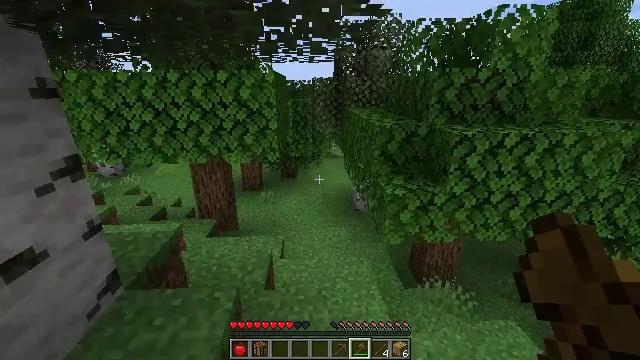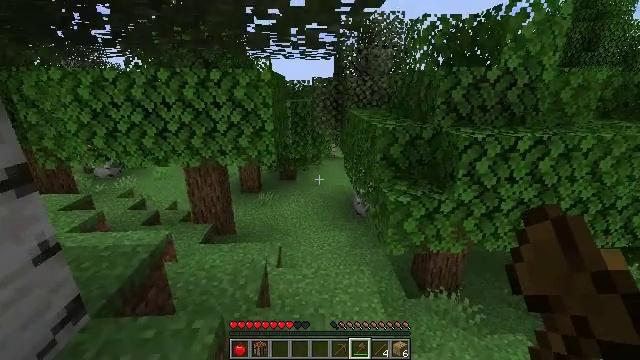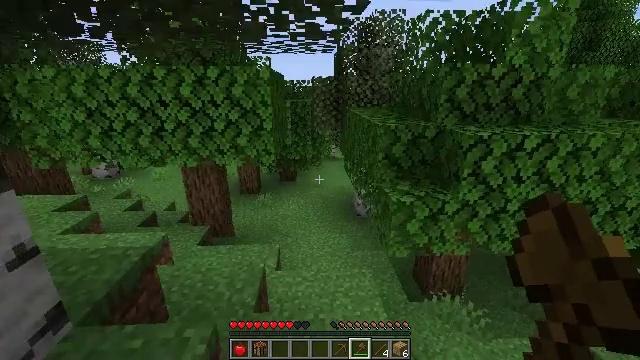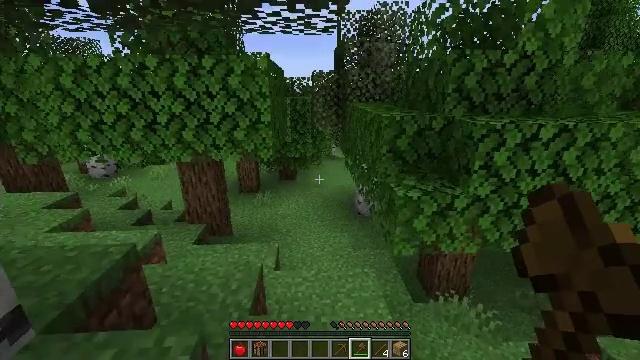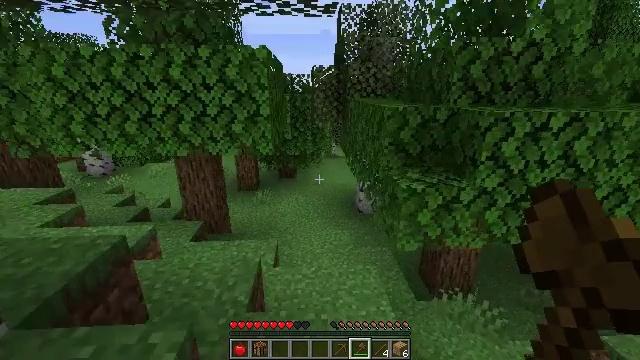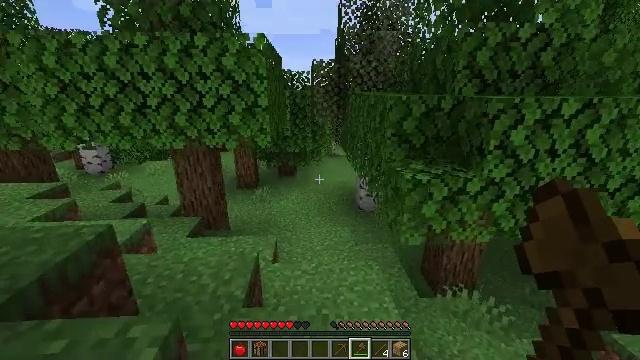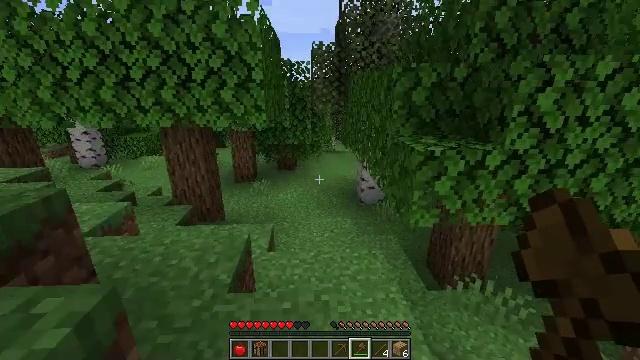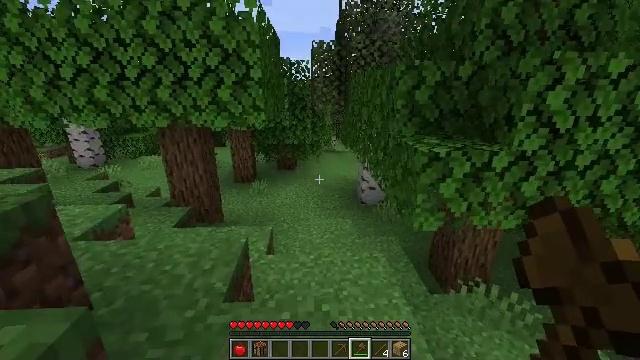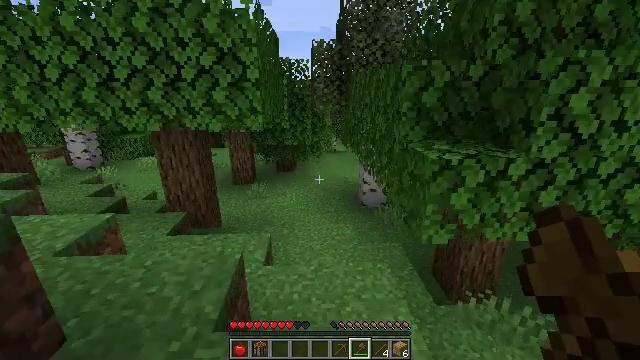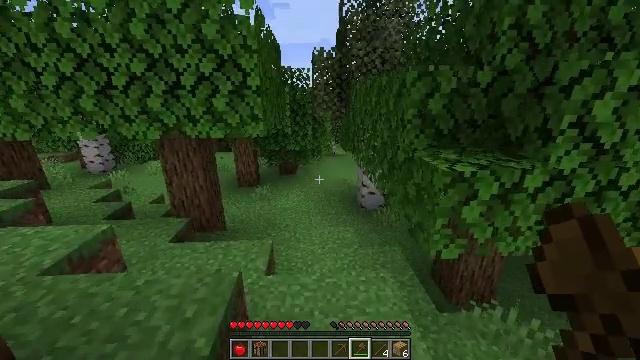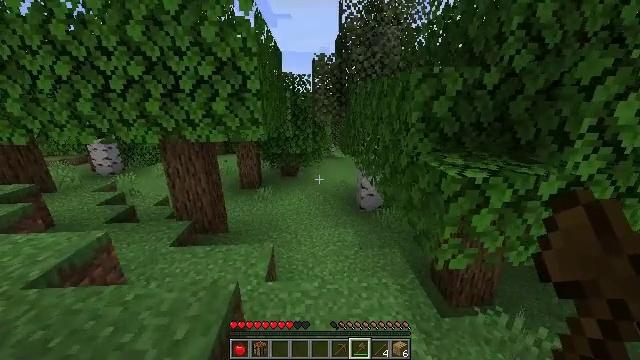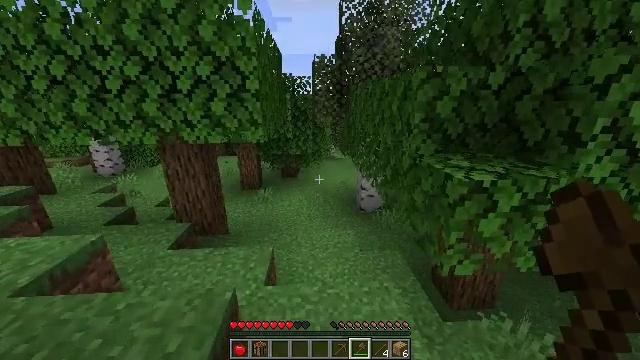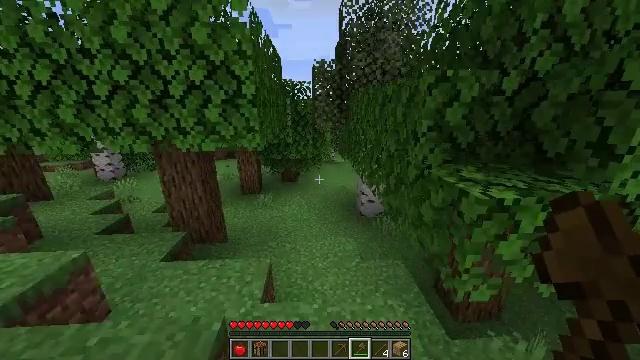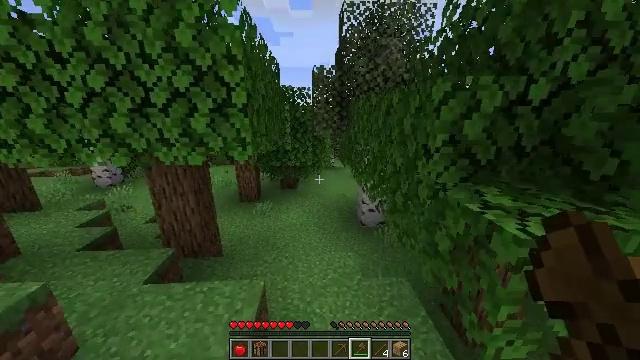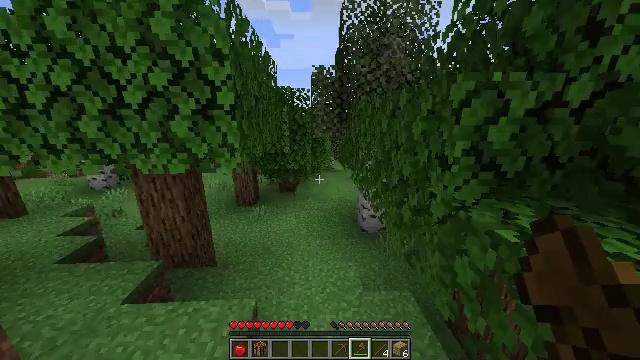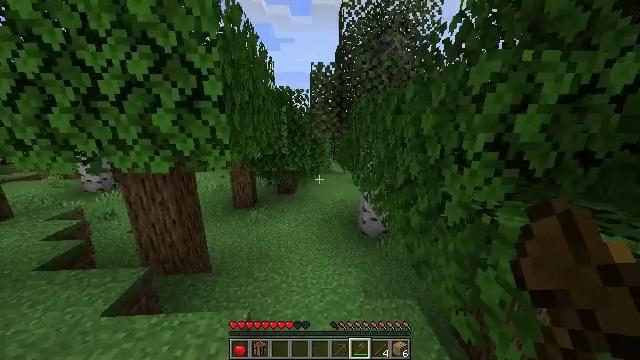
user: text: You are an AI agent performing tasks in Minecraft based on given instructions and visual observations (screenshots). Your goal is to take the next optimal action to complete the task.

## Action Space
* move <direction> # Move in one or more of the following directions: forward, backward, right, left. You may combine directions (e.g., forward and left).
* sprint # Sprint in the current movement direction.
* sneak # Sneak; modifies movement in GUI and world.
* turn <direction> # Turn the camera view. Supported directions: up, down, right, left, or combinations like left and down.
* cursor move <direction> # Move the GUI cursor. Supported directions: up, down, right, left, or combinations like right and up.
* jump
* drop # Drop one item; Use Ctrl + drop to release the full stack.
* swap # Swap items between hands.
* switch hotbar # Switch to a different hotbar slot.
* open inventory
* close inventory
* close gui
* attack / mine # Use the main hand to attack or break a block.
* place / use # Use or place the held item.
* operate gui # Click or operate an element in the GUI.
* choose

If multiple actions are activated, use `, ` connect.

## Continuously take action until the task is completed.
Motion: motion action
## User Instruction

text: Break the mushroom stem block.
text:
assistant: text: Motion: move forward
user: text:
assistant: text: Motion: move forward
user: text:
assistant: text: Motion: move forward
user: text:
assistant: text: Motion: move forward
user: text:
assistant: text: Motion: move forward
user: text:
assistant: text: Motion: move forward
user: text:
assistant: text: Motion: move forward
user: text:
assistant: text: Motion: move forward, sprint
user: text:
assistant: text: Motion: move forward, sprint
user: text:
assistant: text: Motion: move forward, sprint
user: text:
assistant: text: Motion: move forward, sprint
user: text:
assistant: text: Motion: move forward, sprint
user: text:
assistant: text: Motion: move forward, sprint, turn up
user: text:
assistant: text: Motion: move forward, sprint
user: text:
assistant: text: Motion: move forward, sprint
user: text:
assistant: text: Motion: move forward, sprint
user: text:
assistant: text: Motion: move forward, sprint
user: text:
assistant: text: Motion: move forward, sprint, turn right
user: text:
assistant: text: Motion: move forward, sprint, turn right
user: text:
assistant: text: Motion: move forward, sprint
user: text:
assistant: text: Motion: move forward, sprint
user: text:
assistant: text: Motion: move forward, sprint
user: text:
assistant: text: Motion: move forward, sprint
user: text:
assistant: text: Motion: move forward, sprint
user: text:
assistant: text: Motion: move forward, sprint
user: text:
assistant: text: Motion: move forward, sprint
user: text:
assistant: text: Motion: move forward, sprint
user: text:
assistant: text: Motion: move forward, sprint
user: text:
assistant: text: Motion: move forward, sprint
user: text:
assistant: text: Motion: move forward, sprint